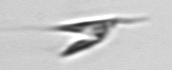
Label: Chrysochromulina_lanceolata